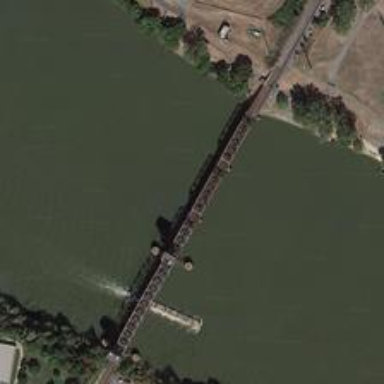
This little steel bridge communicates on both sides, and a boat is down the river .